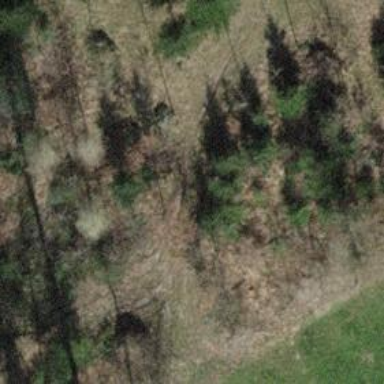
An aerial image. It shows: Grass track with grade5 tracktype.